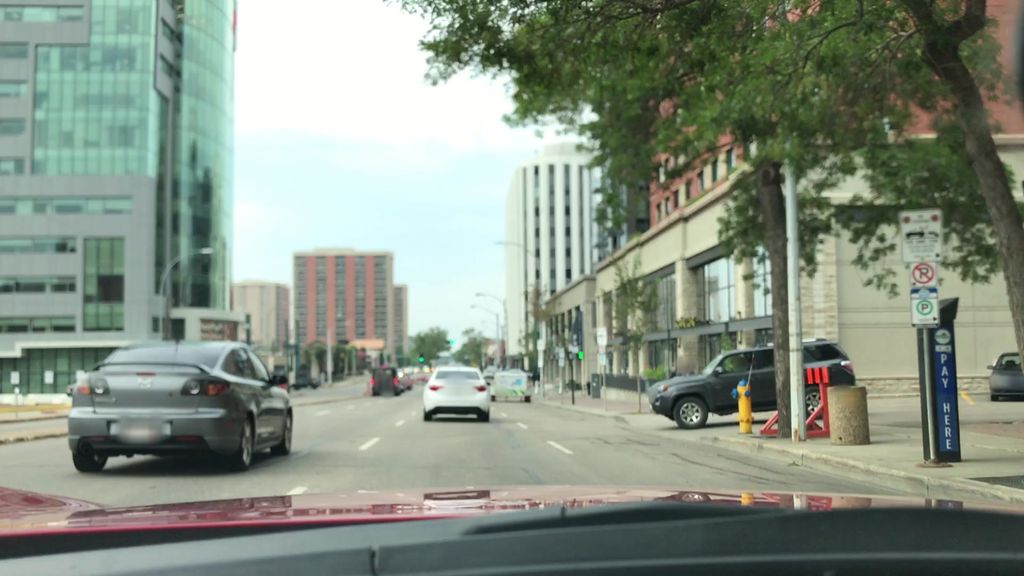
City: edmonton